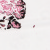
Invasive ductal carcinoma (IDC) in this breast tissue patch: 0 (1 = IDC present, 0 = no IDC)